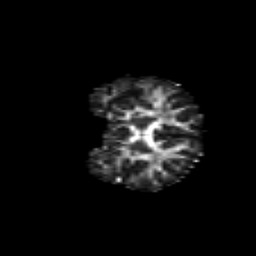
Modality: FA
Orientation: coronal
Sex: female
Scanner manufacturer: siemens
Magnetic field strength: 3 T
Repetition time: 5 s
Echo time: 0.071 s